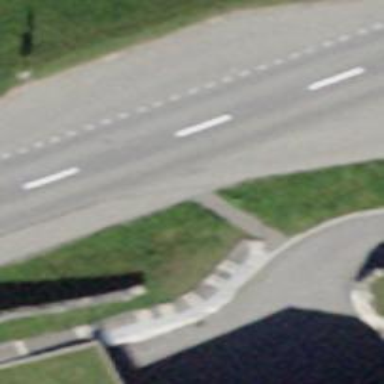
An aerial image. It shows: Bus stop with platform for public transport.